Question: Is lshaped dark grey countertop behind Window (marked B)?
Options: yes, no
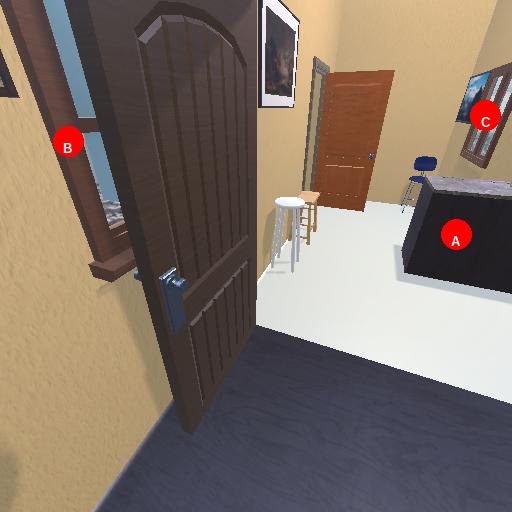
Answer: yes